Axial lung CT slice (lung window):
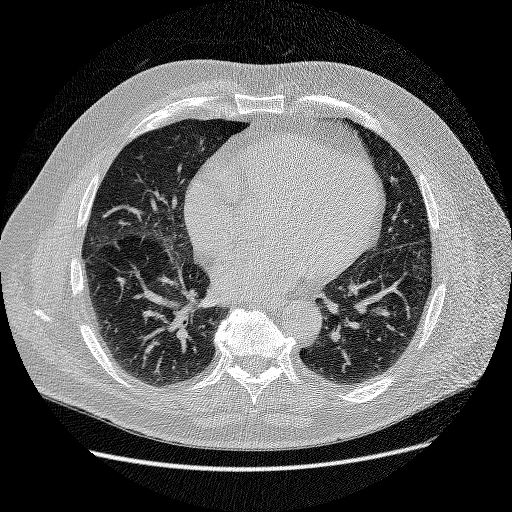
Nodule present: no